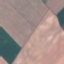
Label: AnnualCrop